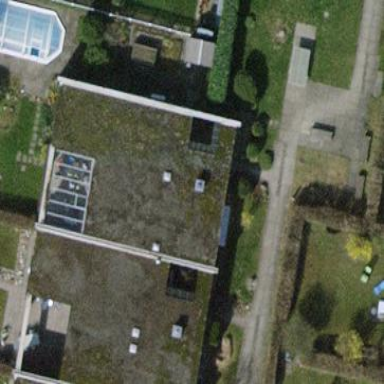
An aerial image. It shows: Terrace building.